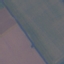
Land use / land cover class: AnnualCrop